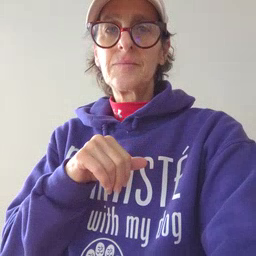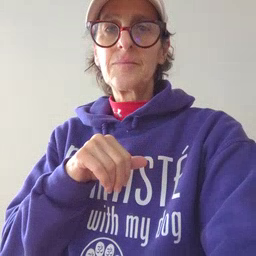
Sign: pig